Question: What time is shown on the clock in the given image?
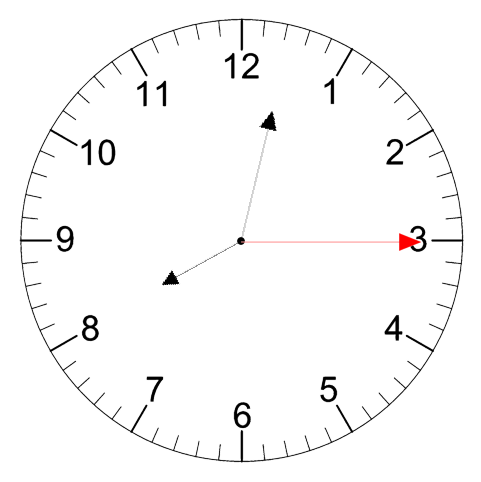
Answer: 08:02:15